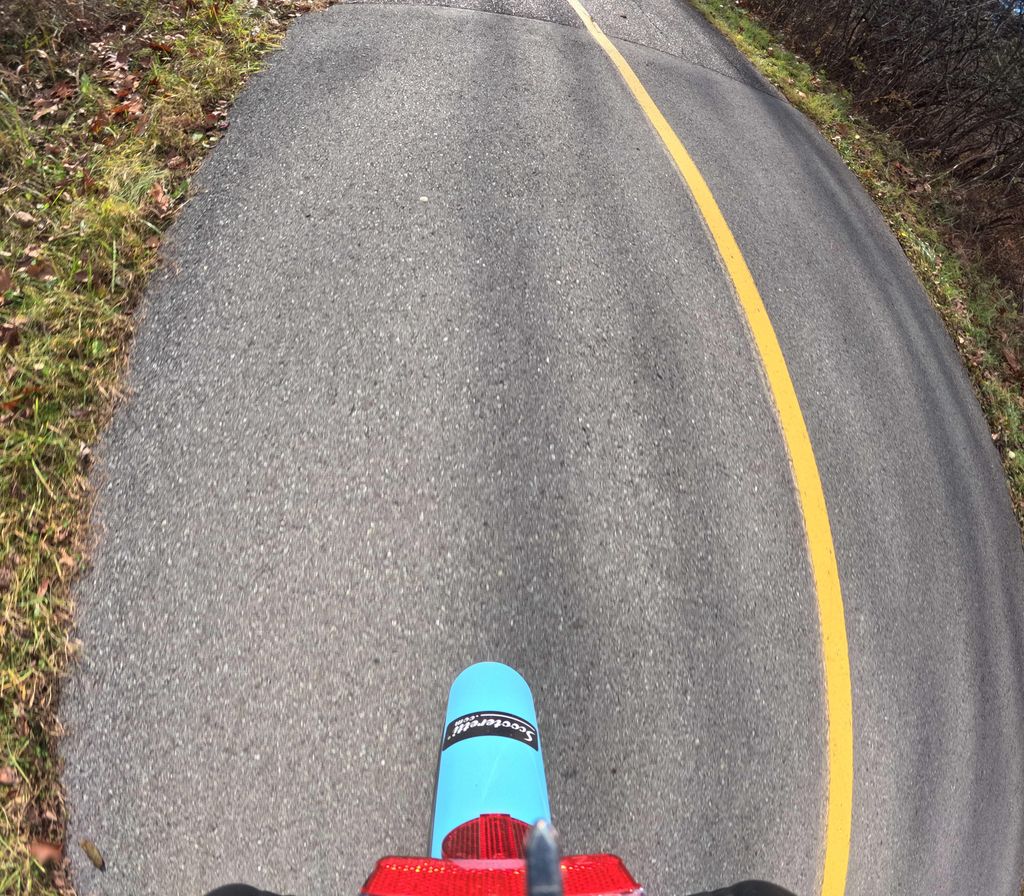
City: ottawa-gatineau